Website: crate-barrel
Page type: address-validator
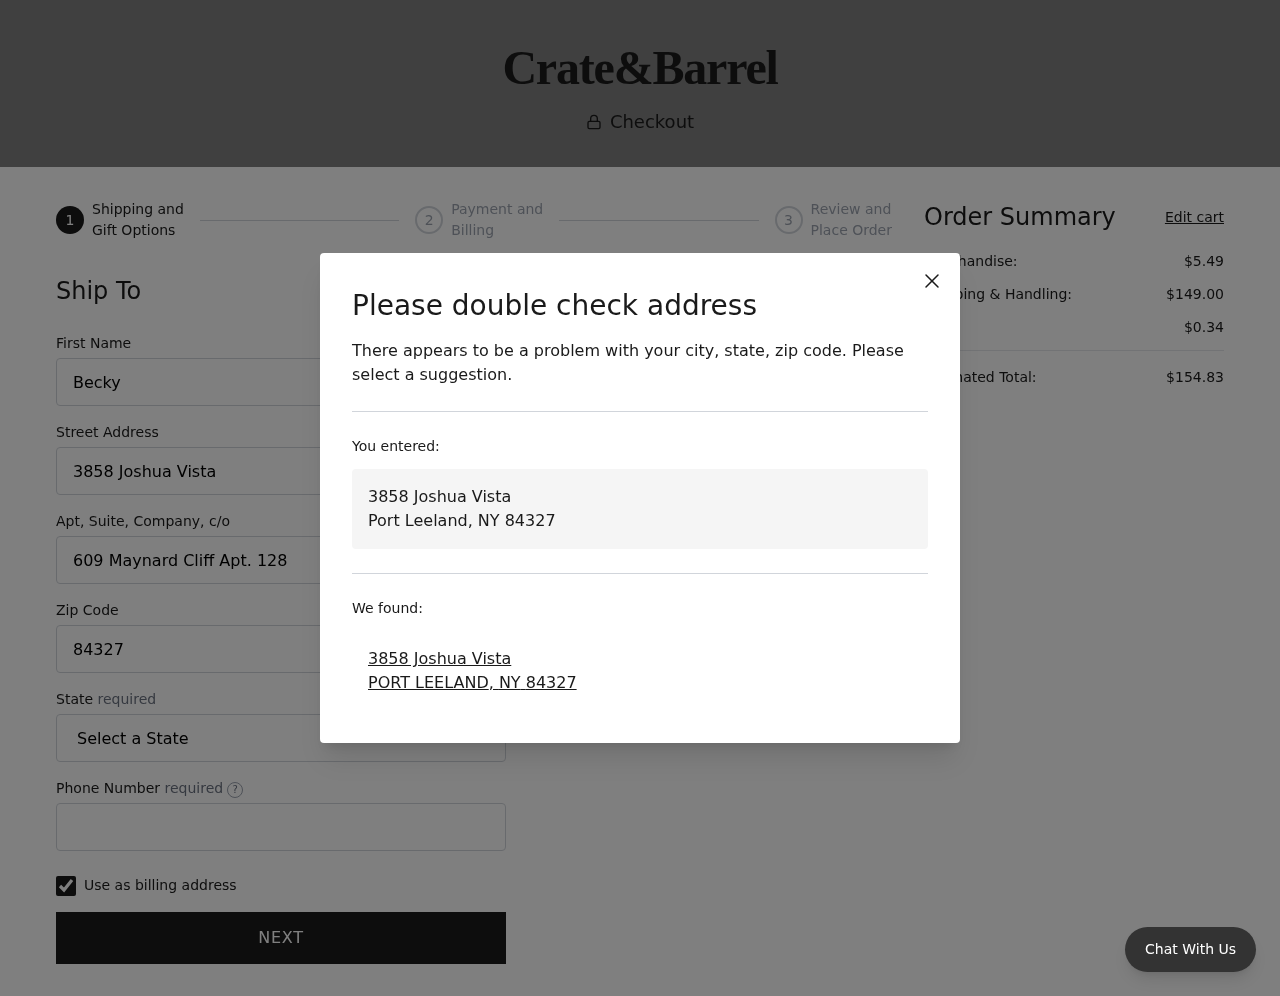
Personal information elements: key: PII_CITY
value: Port Leeland
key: PII_CITY
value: PORT LEELAND
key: PII_FIRSTNAME
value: Becky
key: PII_PHONE
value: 3705316592
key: PII_POSTCODE
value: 84327
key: PII_STATE
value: New York
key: PII_STATE_ABBR
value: NY
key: PII_STREET
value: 3858 Joshua Vista
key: PII_STREET2
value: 609 Maynard Cliff Apt. 128
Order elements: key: ORDER_SUBTOTAL
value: $5.49
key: ORDER_SHIPPING_COST
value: $149.00
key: ORDER_TAX
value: $0.34
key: ORDER_TOTAL
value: $154.83